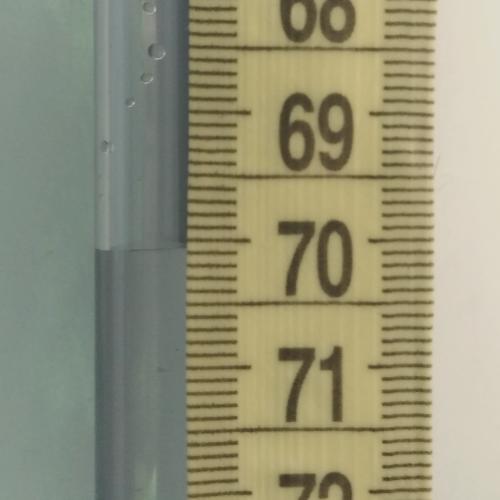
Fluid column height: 70.1 cm